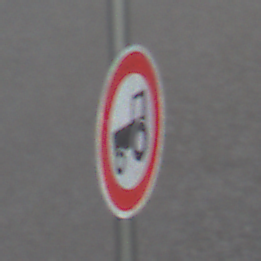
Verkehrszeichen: VerbotKraftfahrzeugeZuegeNichtSchneller25
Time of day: SunriseSunset
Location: Outdoor (Nature)
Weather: PartlyCloudy
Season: NotSpecified
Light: Natural